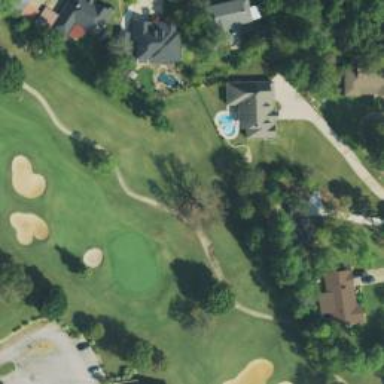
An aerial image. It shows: Path designated for golf carts.